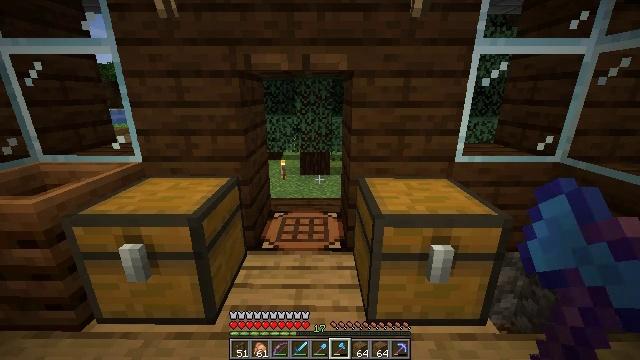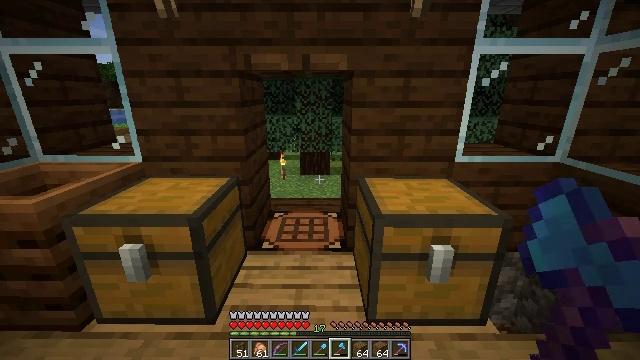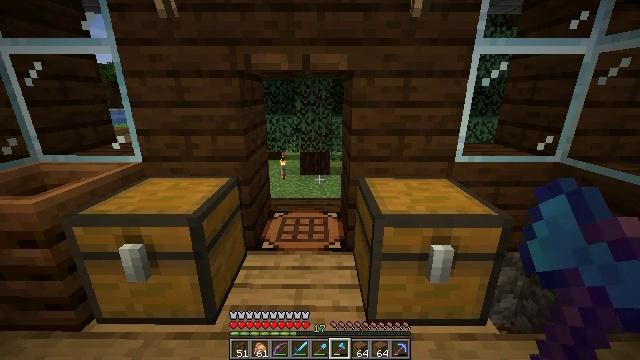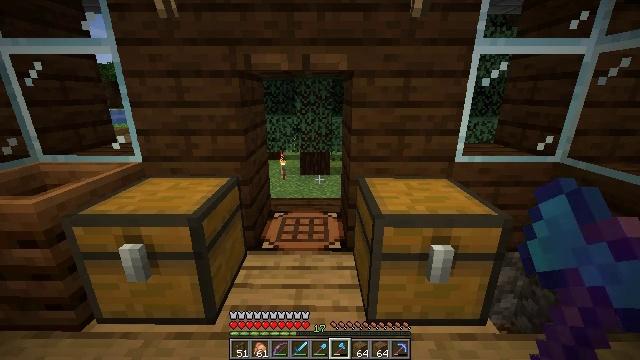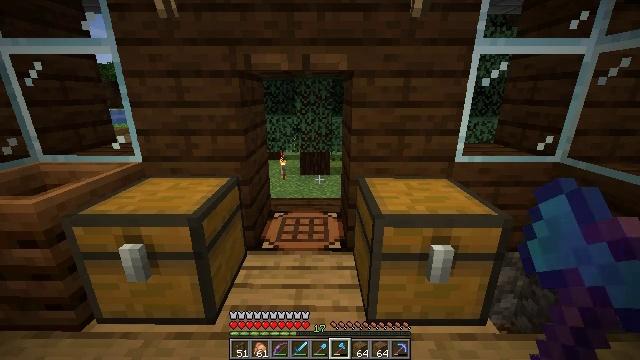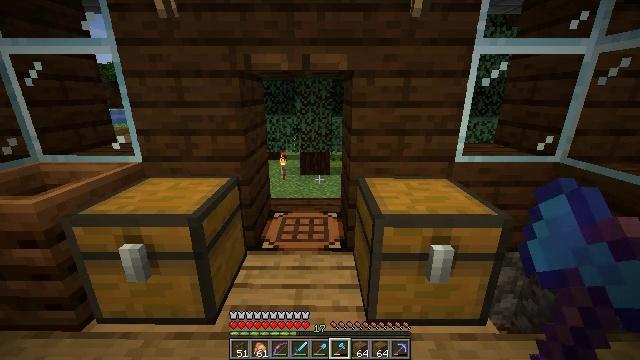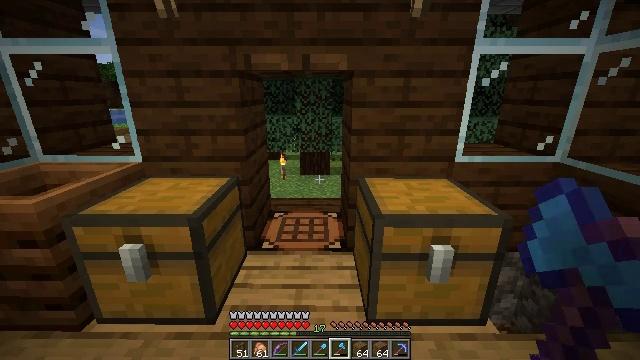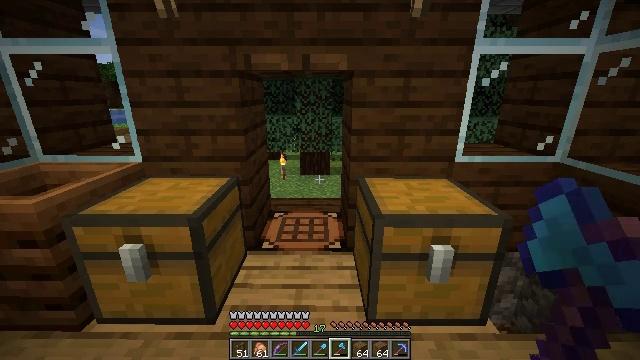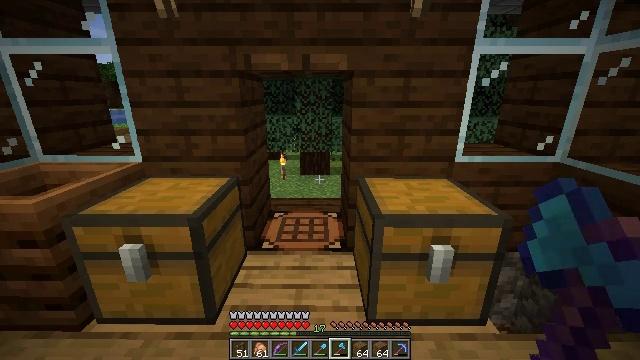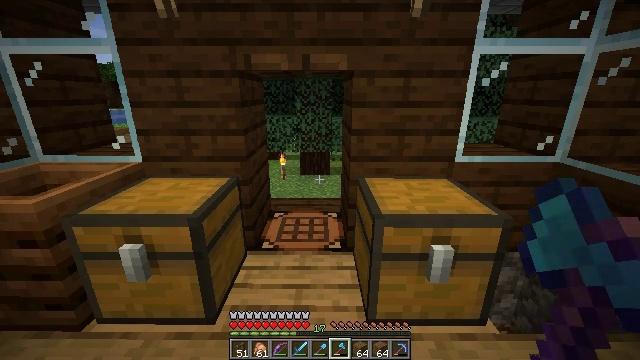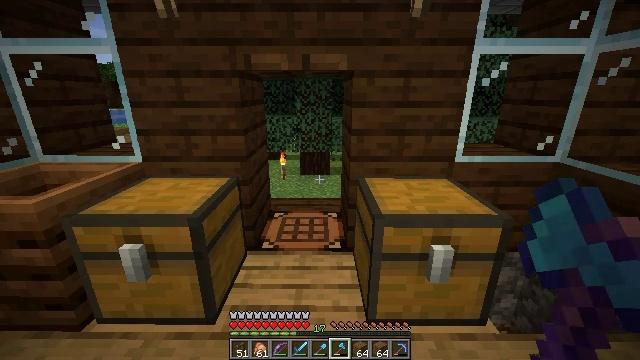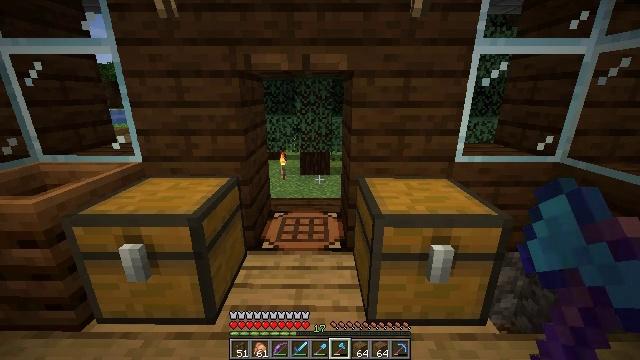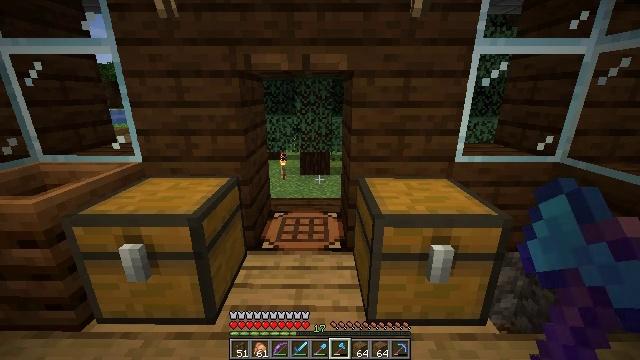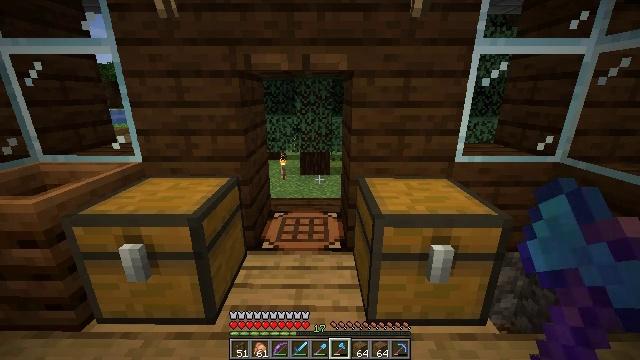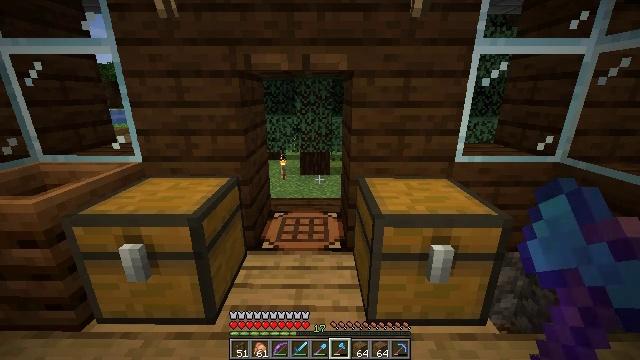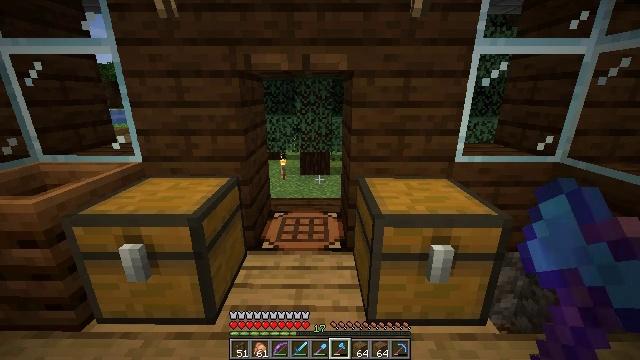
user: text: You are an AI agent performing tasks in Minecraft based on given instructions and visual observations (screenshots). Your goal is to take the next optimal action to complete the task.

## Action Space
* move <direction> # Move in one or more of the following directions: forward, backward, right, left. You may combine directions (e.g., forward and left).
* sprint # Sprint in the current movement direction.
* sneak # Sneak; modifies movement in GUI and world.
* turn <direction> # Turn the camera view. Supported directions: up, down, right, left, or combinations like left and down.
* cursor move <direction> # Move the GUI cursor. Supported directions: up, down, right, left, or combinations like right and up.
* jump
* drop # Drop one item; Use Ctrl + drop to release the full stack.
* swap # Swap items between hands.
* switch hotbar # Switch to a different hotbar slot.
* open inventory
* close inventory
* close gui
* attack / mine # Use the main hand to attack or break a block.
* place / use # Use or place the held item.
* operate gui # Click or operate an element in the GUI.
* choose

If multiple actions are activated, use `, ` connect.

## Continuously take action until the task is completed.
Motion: motion action
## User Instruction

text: Break the spruce fence to collect it.
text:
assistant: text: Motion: no_op
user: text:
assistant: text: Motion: no_op
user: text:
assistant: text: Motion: no_op
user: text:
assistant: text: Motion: no_op
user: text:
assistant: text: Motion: no_op
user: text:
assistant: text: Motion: no_op
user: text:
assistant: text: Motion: no_op
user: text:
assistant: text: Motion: no_op
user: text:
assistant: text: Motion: no_op
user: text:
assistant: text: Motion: no_op
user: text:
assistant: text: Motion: no_op
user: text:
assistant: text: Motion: no_op
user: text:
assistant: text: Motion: no_op
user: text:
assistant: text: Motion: no_op
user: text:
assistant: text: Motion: no_op
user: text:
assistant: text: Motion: no_op
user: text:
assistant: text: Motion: no_op
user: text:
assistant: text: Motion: no_op
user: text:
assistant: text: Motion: no_op
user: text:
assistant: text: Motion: no_op
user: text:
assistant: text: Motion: no_op
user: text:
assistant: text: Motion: no_op
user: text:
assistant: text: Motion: no_op
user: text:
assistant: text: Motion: no_op
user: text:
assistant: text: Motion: no_op
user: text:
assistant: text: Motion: no_op
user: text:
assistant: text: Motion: no_op
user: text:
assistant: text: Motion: no_op
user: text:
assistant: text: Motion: no_op
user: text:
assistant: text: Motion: no_op